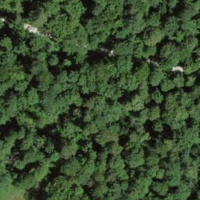
EUNIS habitat code: 44
Species observed at this site:
Stachys sylvatica